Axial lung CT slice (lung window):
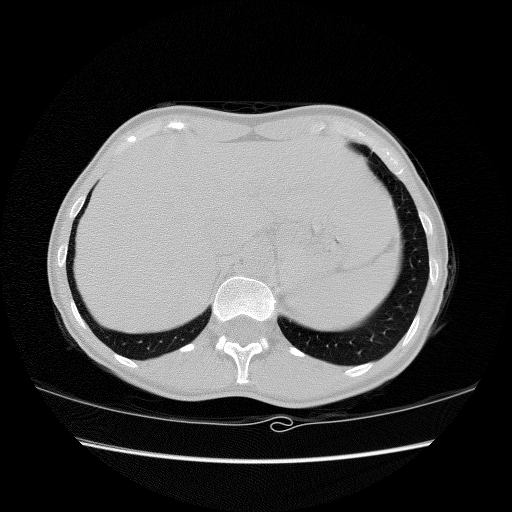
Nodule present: no